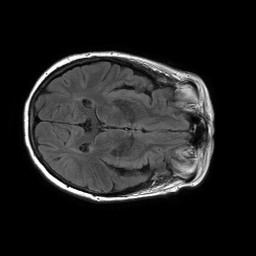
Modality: FLAIR
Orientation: axial
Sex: female
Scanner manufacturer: philips
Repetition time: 11 s
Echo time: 0.125 s